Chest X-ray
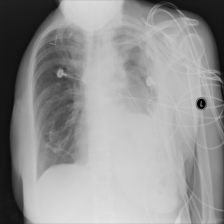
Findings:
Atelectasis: negative
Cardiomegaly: negative
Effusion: positive
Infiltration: negative
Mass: negative
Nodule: negative
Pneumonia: negative
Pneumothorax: negative
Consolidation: negative
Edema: negative
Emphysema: negative
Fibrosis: negative
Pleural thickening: negative
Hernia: negative